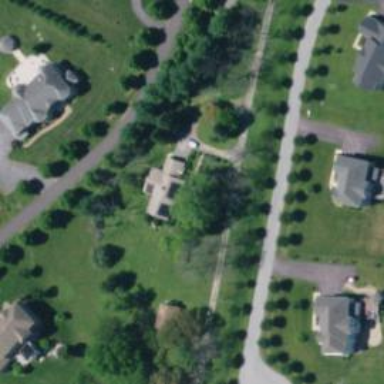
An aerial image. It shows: Driveway.